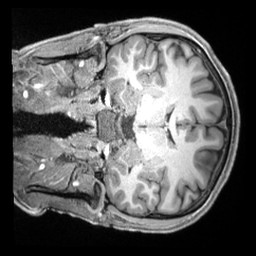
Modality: T1w
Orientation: coronal
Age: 21
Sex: male
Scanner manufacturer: siemens
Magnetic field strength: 3 T
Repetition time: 2.4 s
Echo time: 0.00226 s